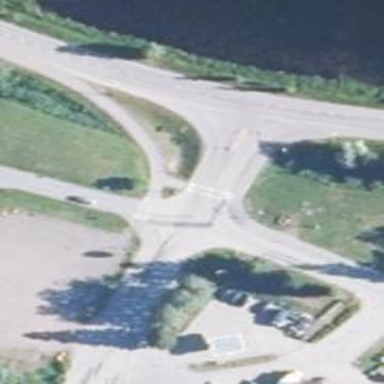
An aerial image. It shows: Crossing on cycleway.